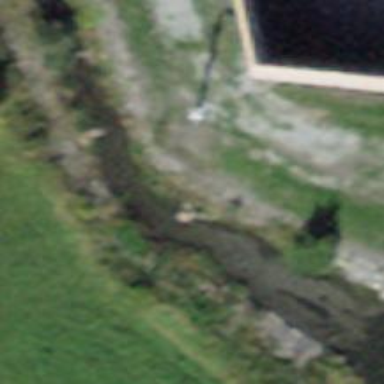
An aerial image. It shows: Ditch serving as waterway.